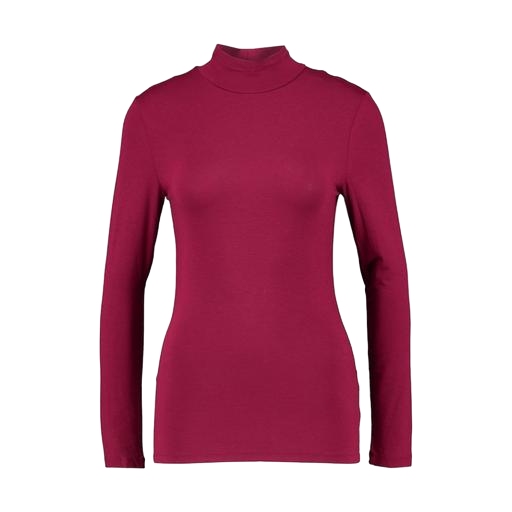
pink polo-neck top, high-neck top, fitted turtleneck, white background